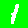
Digit: 1